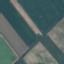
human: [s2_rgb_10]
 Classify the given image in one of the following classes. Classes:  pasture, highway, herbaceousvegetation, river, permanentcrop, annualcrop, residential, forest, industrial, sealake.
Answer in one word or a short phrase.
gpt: AnnualCrop